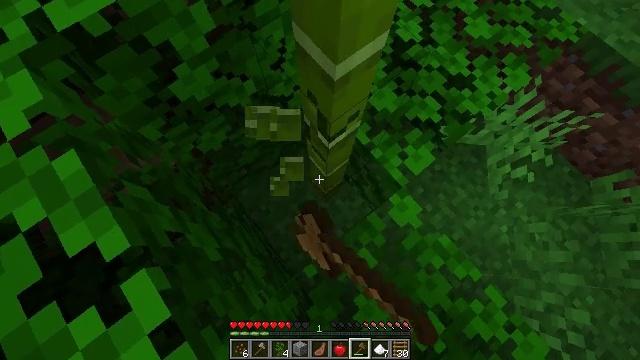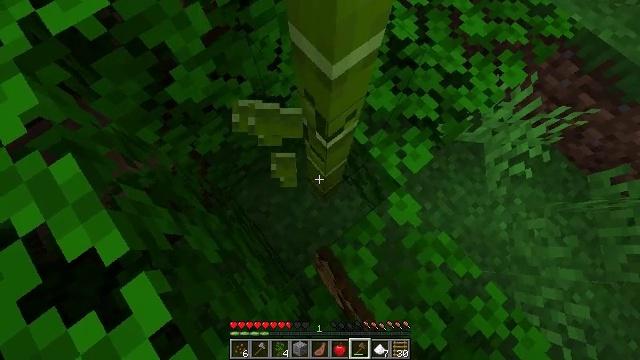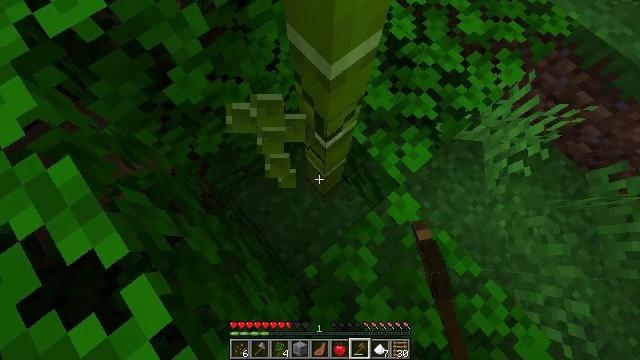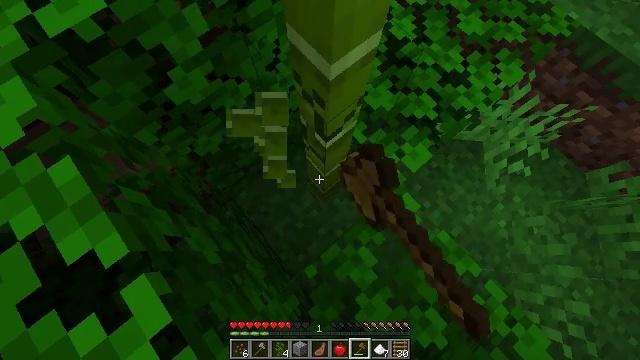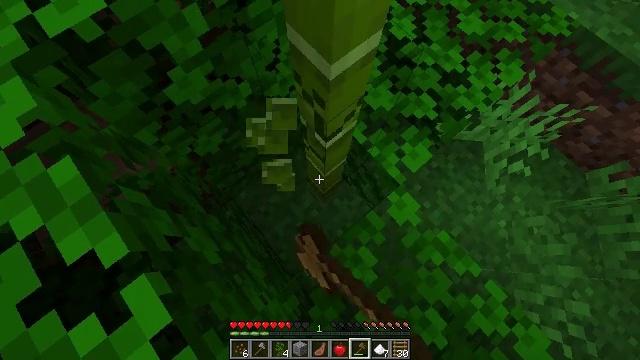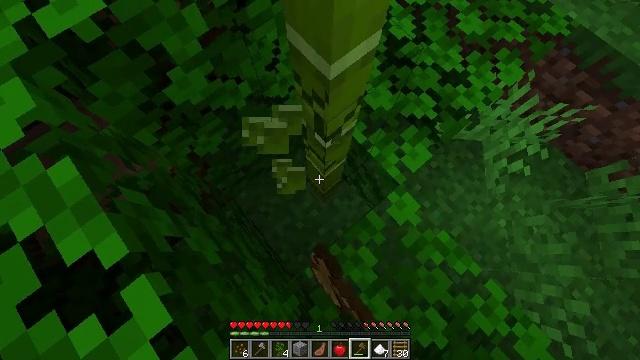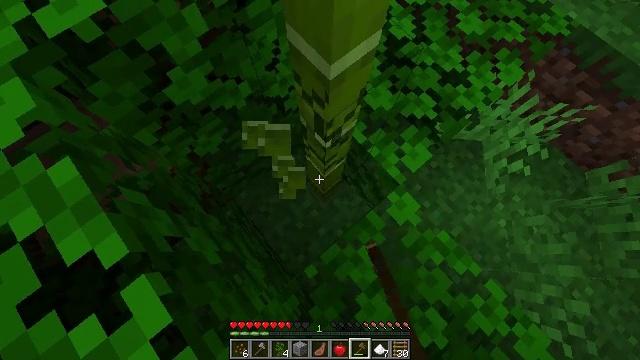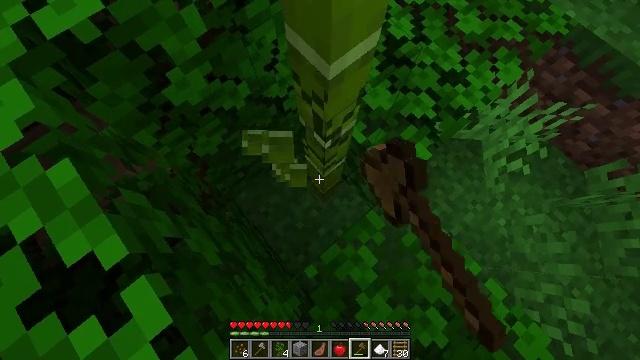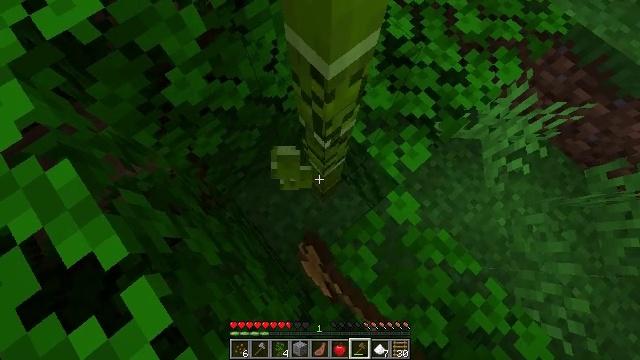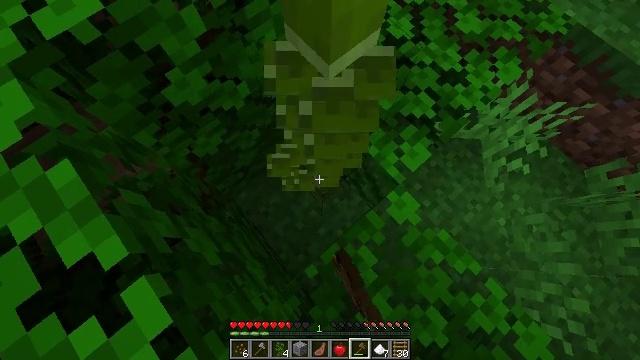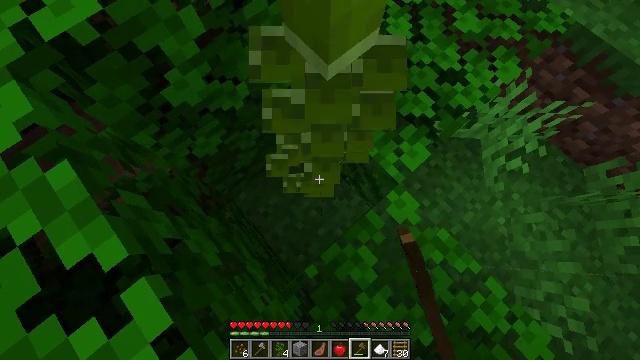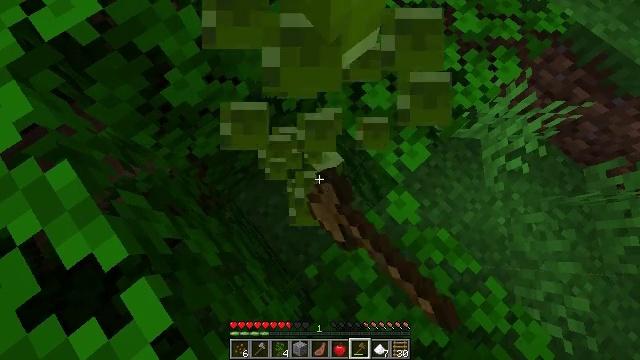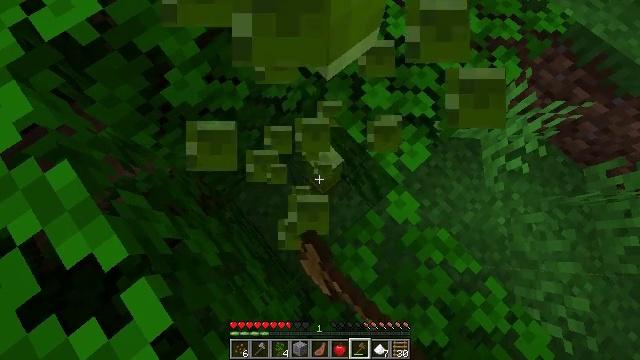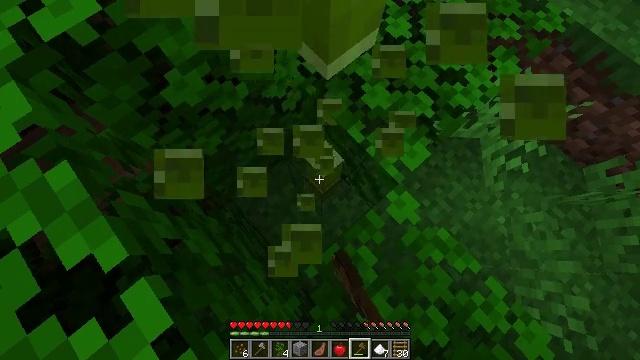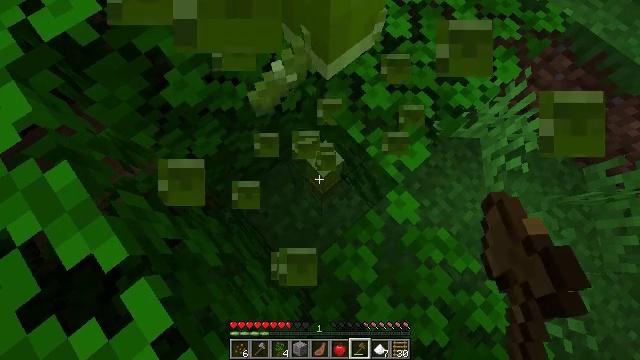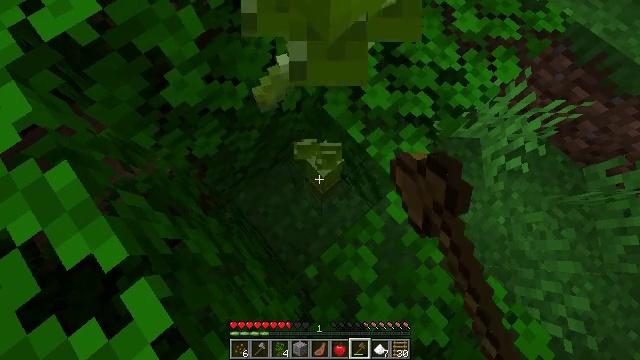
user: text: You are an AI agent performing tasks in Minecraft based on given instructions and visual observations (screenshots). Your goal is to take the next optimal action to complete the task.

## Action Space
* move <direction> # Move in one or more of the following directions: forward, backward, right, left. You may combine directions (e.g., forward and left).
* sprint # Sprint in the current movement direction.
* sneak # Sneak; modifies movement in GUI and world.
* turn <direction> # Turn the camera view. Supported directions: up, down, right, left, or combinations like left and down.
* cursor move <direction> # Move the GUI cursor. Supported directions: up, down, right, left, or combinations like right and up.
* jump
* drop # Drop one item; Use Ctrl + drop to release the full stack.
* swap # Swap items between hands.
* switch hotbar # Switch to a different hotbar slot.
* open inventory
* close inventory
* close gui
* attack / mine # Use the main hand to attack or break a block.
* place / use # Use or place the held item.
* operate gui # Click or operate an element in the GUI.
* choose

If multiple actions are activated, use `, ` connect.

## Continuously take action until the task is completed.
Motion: motion action
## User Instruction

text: Attack bamboo to gather it.
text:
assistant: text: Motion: turn right, attack / mine
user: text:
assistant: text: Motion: attack / mine
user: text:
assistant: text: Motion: attack / mine
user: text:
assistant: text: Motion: attack / mine
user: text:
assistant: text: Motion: attack / mine
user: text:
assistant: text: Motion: attack / mine
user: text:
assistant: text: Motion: attack / mine
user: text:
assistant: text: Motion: attack / mine
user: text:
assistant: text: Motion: attack / mine
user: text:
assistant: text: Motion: attack / mine
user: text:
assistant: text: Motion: attack / mine
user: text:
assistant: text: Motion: attack / mine
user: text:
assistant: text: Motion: attack / mine
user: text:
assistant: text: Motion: attack / mine
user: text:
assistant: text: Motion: attack / mine
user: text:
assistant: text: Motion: attack / mine
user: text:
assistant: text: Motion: attack / mine
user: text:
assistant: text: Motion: attack / mine
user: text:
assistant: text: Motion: attack / mine
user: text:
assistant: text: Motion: attack / mine
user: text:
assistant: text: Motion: attack / mine
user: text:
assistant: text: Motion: attack / mine
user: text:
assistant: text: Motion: attack / mine
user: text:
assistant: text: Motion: attack / mine
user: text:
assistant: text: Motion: attack / mine
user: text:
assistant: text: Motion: attack / mine
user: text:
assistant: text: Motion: attack / mine
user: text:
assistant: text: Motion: attack / mine
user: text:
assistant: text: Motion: attack / mine
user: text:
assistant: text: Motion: attack / mine